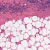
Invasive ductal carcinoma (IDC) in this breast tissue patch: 0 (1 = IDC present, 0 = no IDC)